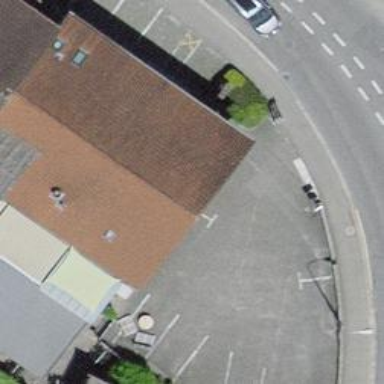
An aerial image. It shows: Restaurant.